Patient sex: M
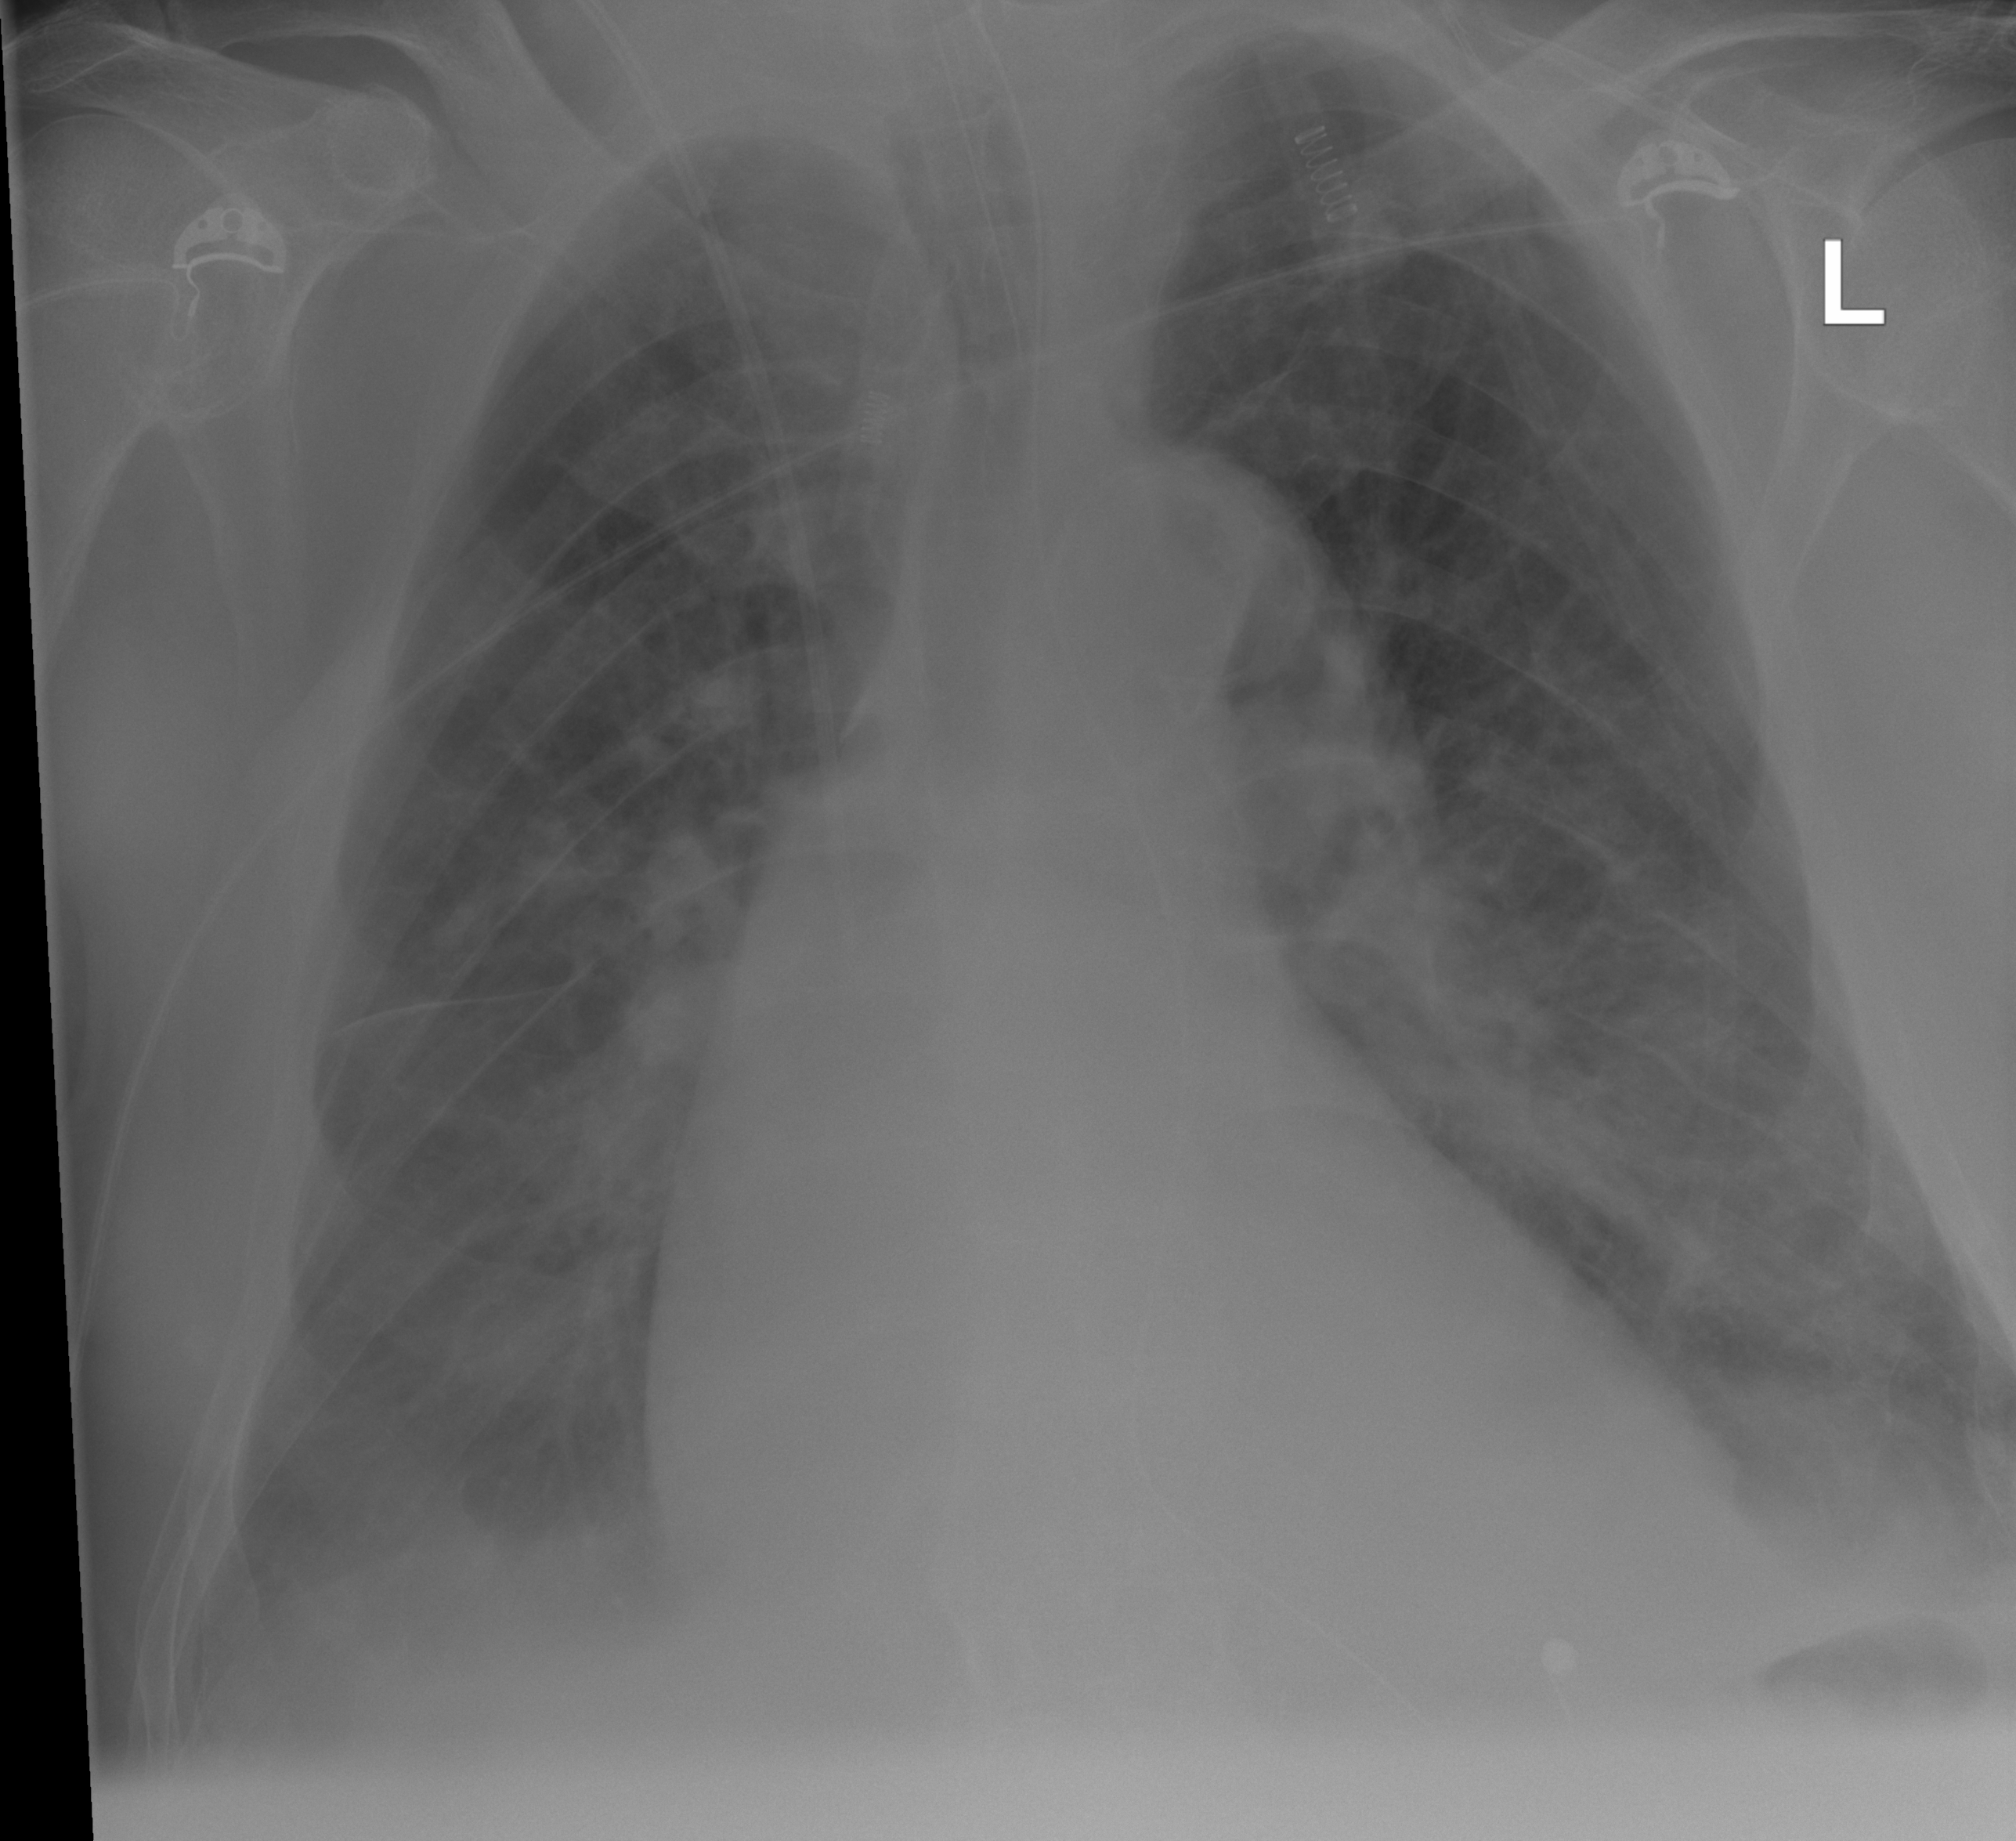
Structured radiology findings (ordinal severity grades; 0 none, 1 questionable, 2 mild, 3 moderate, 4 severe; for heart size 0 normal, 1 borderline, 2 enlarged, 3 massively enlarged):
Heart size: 1
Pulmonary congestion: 0
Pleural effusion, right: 1
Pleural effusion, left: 1
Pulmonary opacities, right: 0
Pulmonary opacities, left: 2
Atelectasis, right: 2
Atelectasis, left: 2